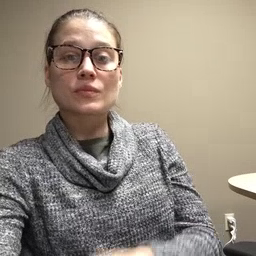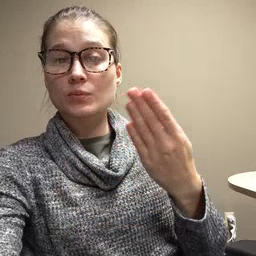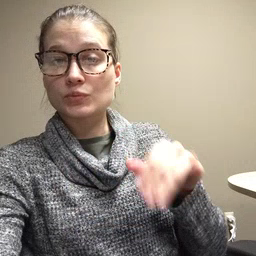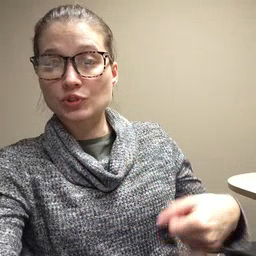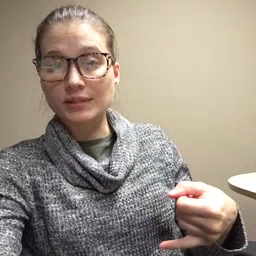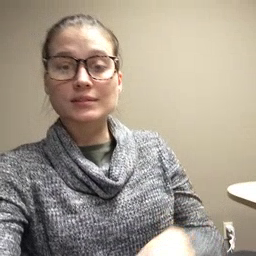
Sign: jeans